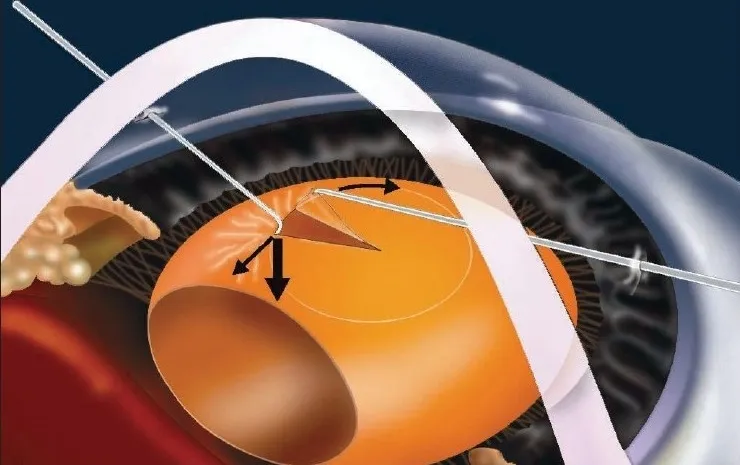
Diagram showing mechanics of capsulorrhexis in microspherophakia.
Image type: radiology (ct)